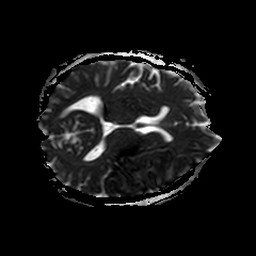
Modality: ADC
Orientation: axial
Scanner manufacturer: philips
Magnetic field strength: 3 T
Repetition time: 3.221 s
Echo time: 0.076 s